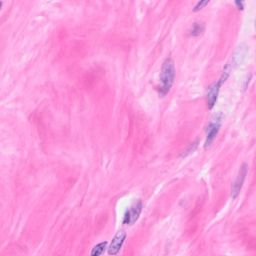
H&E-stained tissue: Breast